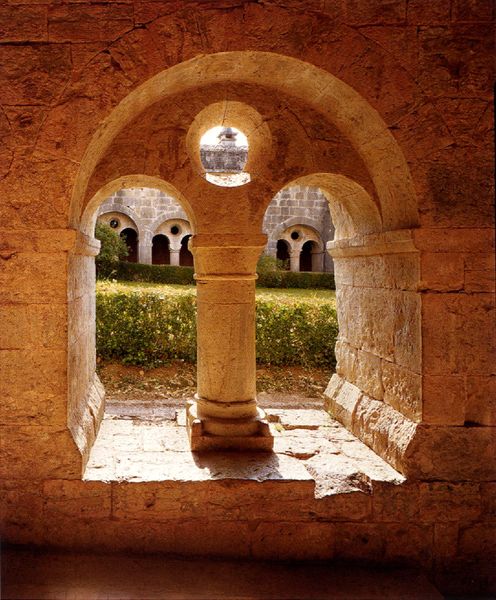
Titel: Zisterzienserabtei LeThoronet
Standort: Le Thoronet, Abtei Le Thoronet (EU - F - Provence - Alpes - Côte-d’Azur)
Schlagwörter: schatten, fenster, licht, säule, weg, alt, stein, sonne, kreis, rund, garten, bogen, mauer, hecke, pilaster, rundbogen, foto, bögen, innenhof, durchblick, kloster, mauerwerk, architrav, romanik, basis, durchbruch, kapitel, kreuzgang, romanisch, mauersteine